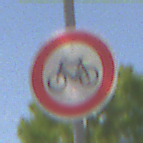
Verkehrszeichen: VerbotRadverkehr
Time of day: Midday
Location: Outdoor (RoadRail)
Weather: PartlyCloudy
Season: NotSpecified
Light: Natural